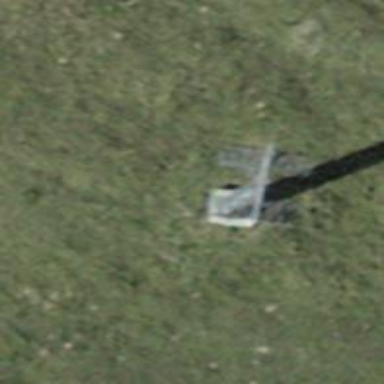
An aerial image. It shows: Pylon used for aerialway.